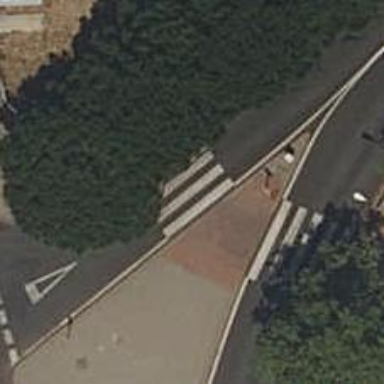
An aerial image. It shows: Uncontrolled road crossing.